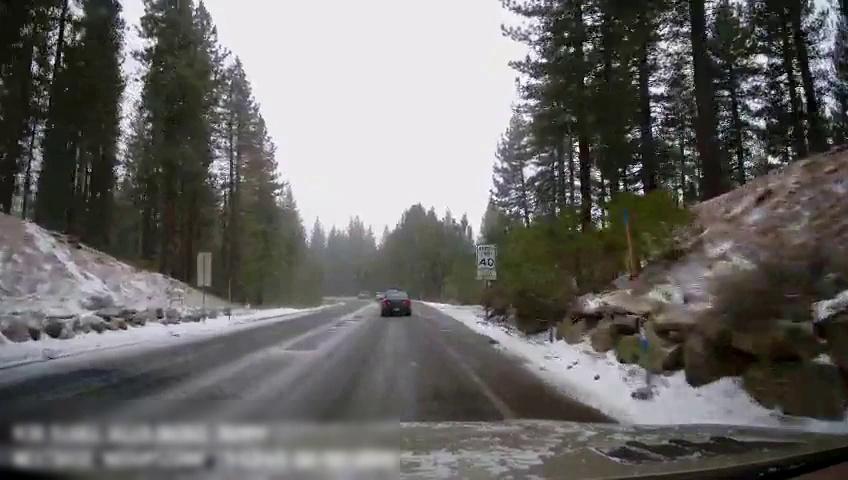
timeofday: Day
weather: Snowy
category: Drivable Space
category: Vehicles | Car
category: Lanes | Opposite Lane
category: Lanes | Opposite Lane
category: Lanes | Opposite Lane
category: Lanes | Opposite Lane
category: Lanes | Current Lane
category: Traffic | Signs
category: Traffic | Signs